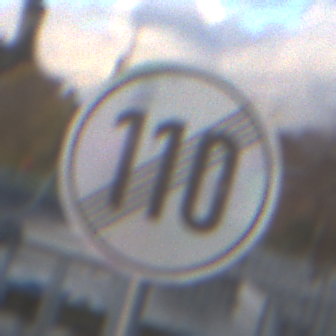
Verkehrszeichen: EndeGeschwindigkeit110
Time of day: SunriseSunset
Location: Outdoor (Suburban)
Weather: PartlyCloudy
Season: NotSpecified
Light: Natural